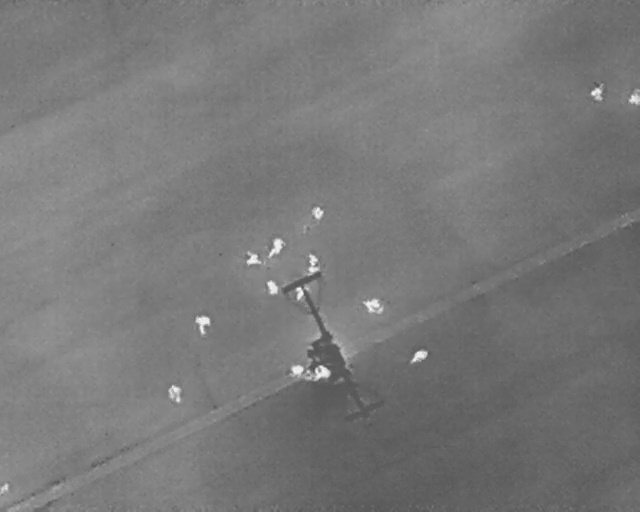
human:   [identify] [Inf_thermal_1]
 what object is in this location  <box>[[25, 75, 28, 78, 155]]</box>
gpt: <ref>1 medium person at the bottom left</ref>